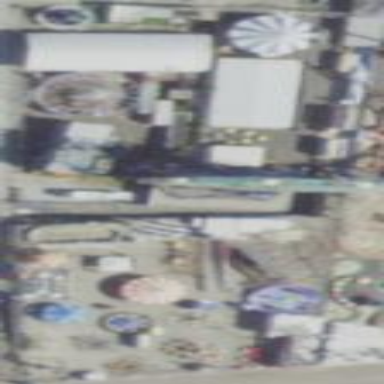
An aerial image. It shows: Theme park.